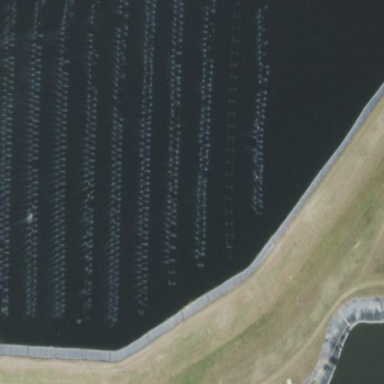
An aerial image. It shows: Retention basin containing natural water.